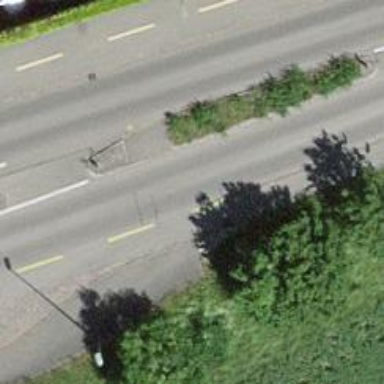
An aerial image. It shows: Cycleway.